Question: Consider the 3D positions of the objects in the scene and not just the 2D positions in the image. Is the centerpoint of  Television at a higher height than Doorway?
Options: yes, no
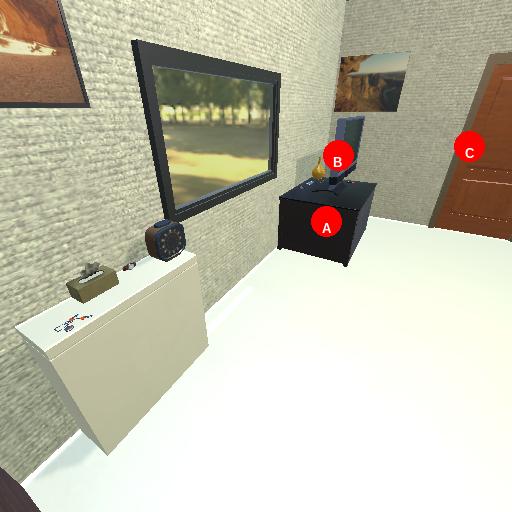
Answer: yes